The image is an STFT spectrogram (time versus frequency) of a rolling-element bearing's vibration signal. Determine the bearing's health state. Answer with exactly one of: normal, inner_race, outer_race, ball.
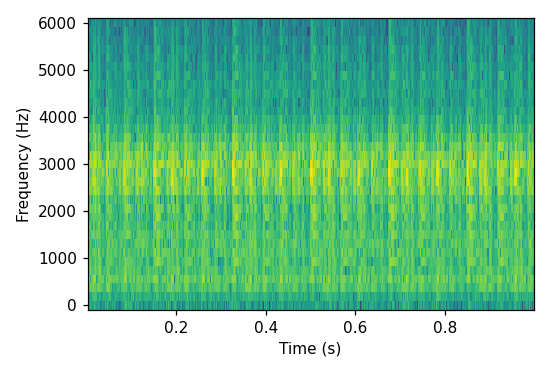
Answer: outer_race